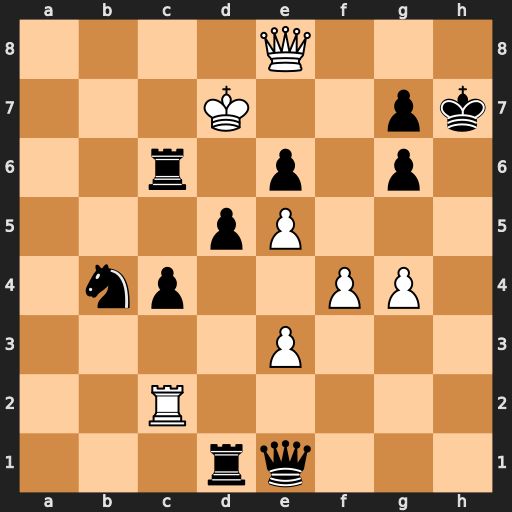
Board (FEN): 4Q3/3K2pk/2r1p1p1/3pP3/1np2PP1/4P3/2R5/3rq3
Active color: w
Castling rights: -
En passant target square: -
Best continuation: Rh2+ Qh4 Rxh4#